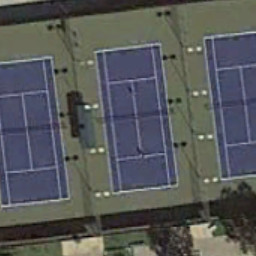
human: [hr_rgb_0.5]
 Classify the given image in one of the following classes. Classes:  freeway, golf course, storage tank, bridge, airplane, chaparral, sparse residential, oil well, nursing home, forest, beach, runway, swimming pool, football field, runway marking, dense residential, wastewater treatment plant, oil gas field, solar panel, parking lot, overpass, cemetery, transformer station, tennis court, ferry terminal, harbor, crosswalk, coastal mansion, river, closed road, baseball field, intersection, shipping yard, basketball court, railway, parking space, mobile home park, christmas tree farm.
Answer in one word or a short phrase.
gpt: tennis court